Interaction volume radius: 5 \u00c5
Interaction volume height: 10 \u00c5
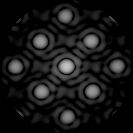
Disorder parameter: 0.05214